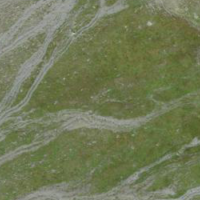
EUNIS habitat code: 31
Species observed at this site:
Silene acaulis
Sibbaldia procumbens
Saxifraga androsacea